Question: I have following data table , with individual sorting ascending and descending buttons.
I am using jQuery plugin "jQuery.fn.sort" <URL>
Here is the working example
<URL>

I want to add sorting to each Col. but its not working please review my JS code above any other alternative solution for this is welcome.
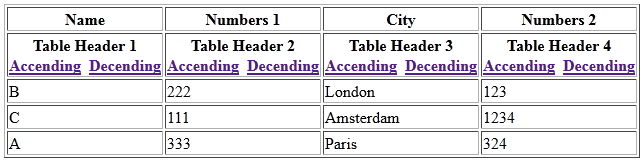
Answer: You are adding the click handlers too many times:
'''
$('th')
.wrapInner('<span title="sort this column"/>')
.each(function(){
...
$('#accending_1,#accending_2').click(function(e){
'''
What this will do is for every th, and there are two rows of 4 th tags, add a click handler to the elements with id accending_1 and accending_2. That will add 8 click handlers to each button!
There are numerous ways to fix this. Instead of having specific id's for each button use classes and find them relative to the header:
'''
$('th')
.wrapInner('<span title="sort this column"/>')
.each(function(){
$('.accending', this).click(
'''
<URL>
Note the 'this' parameter on the last line that limits the selector to descendants of the current TH. That would still be doing searches for the top row of TH's though.
It's probably better to just search directly for the buttons and then work out what column they are in.
'''
$('.accending, .accending')
.wrapInner('<span title="sort this column"/>')
.click(function(e){
console.log("click");
var th = $(this).closest('th'),
thIndex = th.index();
table.find('td')
.filter(function(){
return $(this).index() === thIndex;
})
.sort(
function(a, b){
return $.text([a]) > $.text([b]);
}, function(){
// parentNode is the element we want to move
return this.parentNode;
}
);
});
$('.decending, .decending')
'''
<URL>
There's still a lot of duplication in the code, and html.
The accending and decending click handlers are almost the same, so lets just pass in the sort function.
'''
//This function returns another function which is a click handler.
//It takes the sort function as a parameter.
function createClickHandler(sortFunction){
return function(e){
var th = $(e.target).closest('th'),
thIndex = th.index();
console.log(th);
table.find('td')
.filter(function(){
return $(this).index() === thIndex;
})
.sort(sortFunction, function(){
// parentNode is the element we want to move
return this.parentNode;
}
);
};
}
$('.accending, .accending')
.wrapInner('<span title="sort this column"/>')
.click(createClickHandler(function(a, b){
return $.text([a]) > $.text([b]);
})
);
$('.decending, .decending')
.wrapInner('<span title="sort this column"/>')
.click(createClickHandler(function(a, b){
return $.text([a]) < $.text([b]);
})
);
'''
<URL>
The HTML can also be cleaned up a bit. The tags for the buttons are all the same so lets insert them from javascript adding the click handlers to them directly instead of having to search for them. Since we're iterating over the column headers again we can clean up how we get the column number. And finally, passing two different sort functions is a bit wasteful so let's pass a direction parameter instead.
'''
//This function returns another function which is a click handler.
//It takes the sort function as a parameter.
function createClickHandler(column, isAccending){
return function(e){
table.find('td')
.filter(function(){
return $(this).index() === column;
})
.sort(function(a, b){
var order = $.text([a]) > $.text([b]);
return isAccending ? order : !order;
}, function(){
// parentNode is the element we want to move
return this.parentNode;
})
;
};
}
$('#controls th').each(function(column,item){
//Note we get the column index for for free with the each function
$(this)
.append($('<a title="sort this column" href="#">Ascending</a>')
.click(createClickHandler(column, true))
)
.append('&nbsp;&nbsp;')
.append($('<a title="sort this column" href="#">Decending</a>')
.click(createClickHandler(column, false))
)
;
});
'''
<URL>
---
Note that I removed the inverse variable. It was never being used.
'''
return $.text([a]) > $.text([b])
inverse ? -1 : 1
;
'''
I'm not sure what you thought this was doing but it's actually returning on the first line due to <URL>. It will be interpreted as:
'''
return $.text([a]) > $.text([b]);
inverse ? -1 : 1;
'''
so the inverse is dead code. It's one of the javascript's bad bits and not very obvious. jsbin was warning you about missing semicolons. It's always worth fixing any errors/warnings before submitting code here.